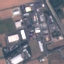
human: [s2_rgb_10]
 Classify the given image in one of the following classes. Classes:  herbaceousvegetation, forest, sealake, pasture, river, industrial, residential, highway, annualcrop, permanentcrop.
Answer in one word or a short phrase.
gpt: Industrial